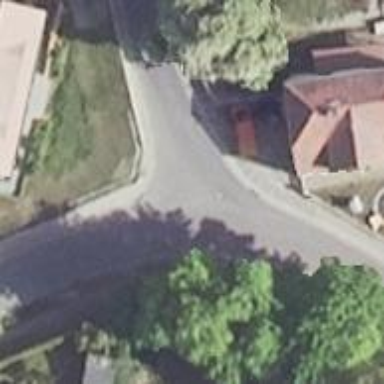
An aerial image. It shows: Residential road with asphalt surface. There is sidewalk on the left side.